Question: I have coded up a simple 'swing gui'. However, my problem is that my table is on the bottom of my page. I would like to have with and also more space down to the bottom. Here is a short program, what I am doing:
'''
public class minimumExample extends JFrame {
private JTabbedPane tabbedPane;
private FilteredTabPanel filteredTabPanel;
public void createTabBar() {
tabbedPane = new JTabbedPane(JTabbedPane.TOP);
filteredTabPanel = new FilteredTabPanel();
tabbedPane.addTab("Test", filteredTabPanel.createLayout());
add(tabbedPane);
tabbedPane.setTabLayoutPolicy(JTabbedPane.SCROLL_TAB_LAYOUT);
}
private void makeLayout() {
setTitle("Test App");
setLayout(new BorderLayout());
setPreferredSize(new Dimension(1000, 500));
createTabBar();
setDefaultCloseOperation(JFrame.EXIT_ON_CLOSE);
pack();
setVisible(true);
}
public void start() {
javax.swing.SwingUtilities.invokeLater(new Runnable() {
public void run() {
makeLayout();
}
});
}
public static void main(String[] args) throws IOException {
minimumExample ex = new minimumExample();
ex.start();
}
public class FilteredTabPanel extends JPanel {
private JPanel selectionArea;
private JLabel lCity;
private JComboBox cityBox;
private JTable filterTable;
String[] columnNames = {"Cities"};
String[][] data = {
{"NY"}, {"NY"}, {"NY"}, {"NY"}, {"LA"}, {"LA"},{"Columbia"},{"DC"},{"DC"},{"DC"},{"DC"},{"DC"},{"DC"}
};
private JScrollPane scrollPane;
public JPanel createLayout() {
JPanel panel = new JPanel(new GridLayout(0, 1));
//add panels to the layout
panel.add(addButtons());
panel.add(showTable());
repaint();
revalidate();
return panel;
}
public JPanel addButtons(){
selectionArea = new JPanel(new FlowLayout(FlowLayout.LEFT));
lCity = new JLabel("City");
String[] fillings = {"NY", "LA", "Columbia", "DC"};
cityBox = new JComboBox(fillings);
cityBox.addActionListener(new ActionListener() {
private String cityFilter;
@Override
public void actionPerformed(ActionEvent arg0) {
//2. get data
cityFilter = cityBox.getSelectedItem().toString();
}
});
selectionArea.add(lCity);
selectionArea.add(cityBox);
selectionArea.repaint();
return selectionArea;
}
private JScrollPane showTable() {
filterTable =new JTable(data, columnNames);
filterTable.setAutoResizeMode(JTable.AUTO_RESIZE_OFF);
scrollPane = new JScrollPane(filterTable);
scrollPane.repaint();
scrollPane.validate();
return scrollPane;
}
}
}
'''
This is how the page looks like:

Any recommendations how to fix that?
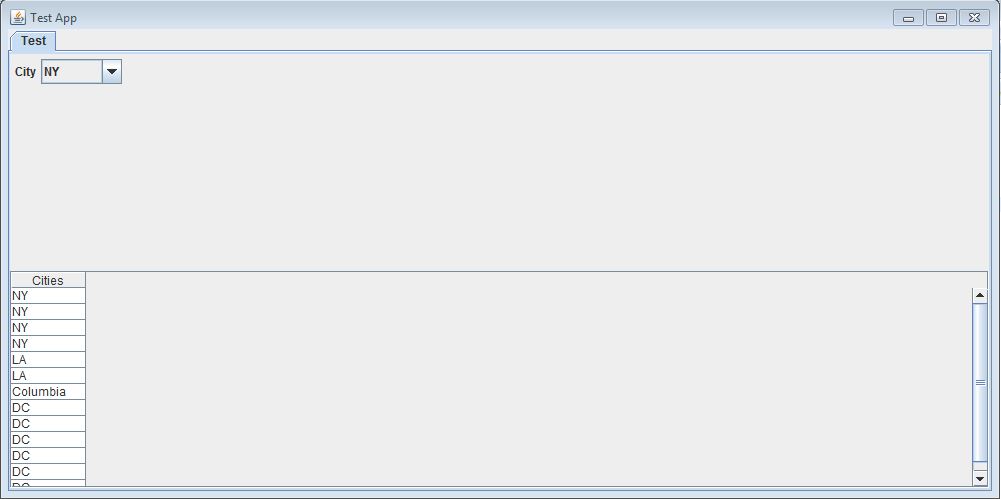
Answer: What you are trying to do is nesting simple layout managers
to create your layout. I think that the official Swing tutorial
is doing a disservice to the programmers by introducing these
simple layout managers first. I recommend to avoid them and
invest some time into more powerful managers.
'FlowLayout', 'BorderLayout' and 'Gridlayout' are really very
simple managers but they cannot do much.
I recommend to use these two managers:
- 'MigLayout'- 'GroupLayout'
(JGoodies's 'FormLayout' is also a good option.)
Not only are these managers more powerful, they also cope
with more advanced requirements where others fail. (Resolution
independence, adherence to OS design principles etc.)
Before I present my two code examples, I want to say a few
points to your code. You are unnecessarily calling 'repaint()'
and 'revalidate()' methods.
'''
setPreferredSize(new Dimension(1000, 500));
'''
Specifying sizes in pixels is not portable. You better rely on
the 'pack()' method.
'''
setLayout(new BorderLayout());
'''
The 'JFrame's' default layout manager (more precisely its content pane's)
is 'BorderLayout'. Therefore, this line is not needed.
The following two examples are solutions with 'MigLayout' and 'GroupLayout'.
'MigLayout' is a third-party layout manager, so you need to download and
add additional jar to your project.
'''
package com.zetcode;
import java.awt.EventQueue;
import javax.swing.JComboBox;
import javax.swing.JFrame;
import javax.swing.JLabel;
import javax.swing.JPanel;
import javax.swing.JScrollPane;
import javax.swing.JTabbedPane;
import javax.swing.JTable;
import net.miginfocom.swing.MigLayout;
public class MigLayoutEx extends JFrame {
private JComboBox cityBox;
private JTable filterTable;
public MigLayoutEx() {
initUI();
}
private void initUI() {
JTabbedPane tabbedPane = new JTabbedPane(JTabbedPane.TOP);
add(tabbedPane);
filterTable = createTable();
cityBox = createCityBox();
JPanel pnl = new JPanel(new MigLayout(""));
pnl.add(new JLabel("City"), "split 2");
pnl.add(cityBox, "wrap");
pnl.add(new JScrollPane(filterTable));
tabbedPane.addTab("Test", pnl);
pack();
setTitle("MigLayout example");
setLocationRelativeTo(null);
setDefaultCloseOperation(JFrame.EXIT_ON_CLOSE);
}
private JTable createTable() {
String[] columnNames = {"Cities"};
String[][] data = {
{"NY"}, {"NY"}, {"NY"}, {"NY"}, {"LA"}, {"LA"}, {"Columbia"},
{"DC"}, {"DC"}, {"DC"}, {"DC"}, {"DC"}, {"DC"}
};
JTable table = new JTable(data, columnNames);
table.setAutoResizeMode(JTable.AUTO_RESIZE_OFF);
return table;
}
private JComboBox createCityBox() {
String[] fillings = {"NY", "LA", "Columbia", "DC"};
JComboBox box = new JComboBox(fillings);
return box;
}
public static void main(String[] args) {
EventQueue.invokeLater(new Runnable() {
@Override
public void run() {
MigLayoutEx ex = new MigLayoutEx();
ex.setVisible(true);
}
});
}
}
'''

'GroupLayout' is a built-in layout manager, no need to add additional jars.
'''
package com.zetcode;
import java.awt.EventQueue;
import javax.swing.GroupLayout;
import static javax.swing.GroupLayout.Alignment.BASELINE;
import javax.swing.JComboBox;
import javax.swing.JFrame;
import javax.swing.JLabel;
import javax.swing.JPanel;
import javax.swing.JScrollPane;
import javax.swing.JTabbedPane;
import javax.swing.JTable;
public class GroupLayoutEx extends JFrame {
private JComboBox cityBox;
private JTable filterTable;
public GroupLayoutEx() {
initUI();
}
private void initUI() {
JPanel pnl = new JPanel();
GroupLayout gl = new GroupLayout(pnl);
pnl.setLayout(gl);
JTabbedPane tabbedPane = new JTabbedPane(JTabbedPane.TOP);
add(tabbedPane);
JLabel cityLbl = new JLabel("City");
filterTable = createTable();
JScrollPane spane = new JScrollPane(filterTable);
cityBox = createCityBox();
gl.setAutoCreateGaps(true);
gl.setAutoCreateContainerGaps(true);
gl.setHorizontalGroup(gl.createParallelGroup()
.addGroup(gl.createSequentialGroup()
.addComponent(cityLbl)
.addComponent(cityBox))
.addComponent(spane)
);
gl.setVerticalGroup(gl.createSequentialGroup()
.addGroup(gl.createParallelGroup(BASELINE)
.addComponent(cityLbl)
.addComponent(cityBox))
.addComponent(spane)
);
tabbedPane.addTab("Test", pnl);
pack();
setTitle("GroupLayout example");
setLocationRelativeTo(null);
setDefaultCloseOperation(JFrame.EXIT_ON_CLOSE);
}
private JTable createTable() {
String[] columnNames = {"Cities"};
String[][] data = {
{"NY"}, {"NY"}, {"NY"}, {"NY"}, {"LA"}, {"LA"}, {"Columbia"},
{"DC"}, {"DC"}, {"DC"}, {"DC"}, {"DC"}, {"DC"}
};
JTable table = new JTable(data, columnNames);
table.setAutoResizeMode(JTable.AUTO_RESIZE_OFF);
return table;
}
private JComboBox createCityBox() {
String[] fillings = {"NY", "LA", "Columbia", "DC"};
JComboBox box = new JComboBox(fillings);
return box;
}
public static void main(String[] args) {
EventQueue.invokeLater(new Runnable() {
@Override
public void run() {
GroupLayoutEx ex = new GroupLayoutEx();
ex.setVisible(true);
}
});
}
}
'''
I recommend to study both managers and to choose your favourite.